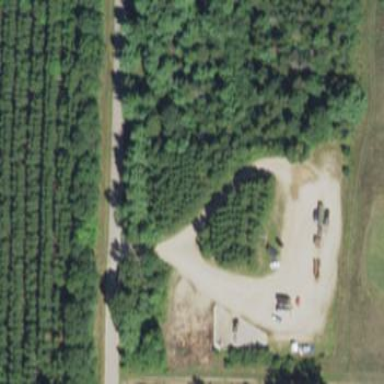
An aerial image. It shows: Waste transfer station.